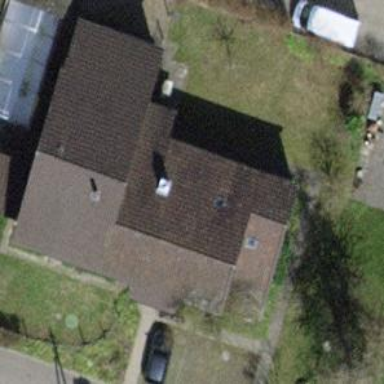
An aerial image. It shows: Building with tiled roof.